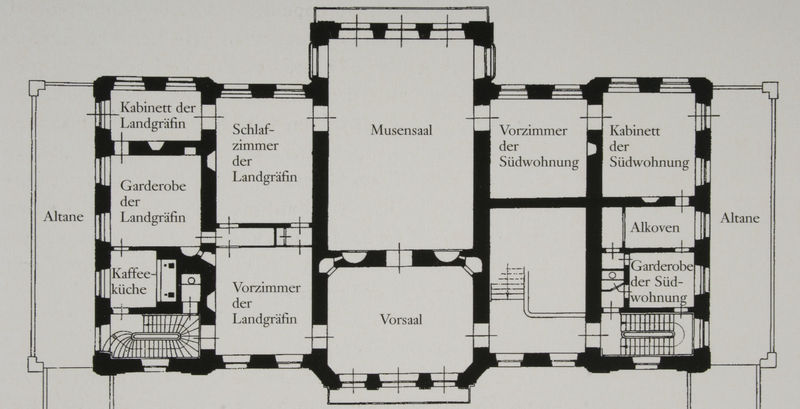
Titel: Corps de logis, Obergeschossess Schloss Willhelmsthal
Künstler: François de (d. Ä.) Cuvilliés
Schlagwörter: weiß, fenster, schwarz, skizze, tür, zeichnung, zimmer, anlage, gebäude, haus, schloss, architektur, balkon, schrift, türen, mauer, linien, hof, saal, treppe, treppen, symmetrie, piano, schlafzimmer, wände, eingang, wohnhaus, rechteck, palast, palazzo, stockwerk, schwarzweiss, beschriftung, räume, entwurf, villa, küche, mauern, residenz, landhaus, treppenhaus, plan, garderobe, kabinett, museum, beschreibung, geschoss, grundriss, palais, etage, bauplan, antichambre, chambre, ordnung, alkoven, säle, wörter, mehrstöckig, gräfin, vorzimmer, landgräfin, altane, musensaal, landgraf, vorsaal, plna, vorzimmer der südwohnung, kaffeeküche, südwohnung, treppealtane